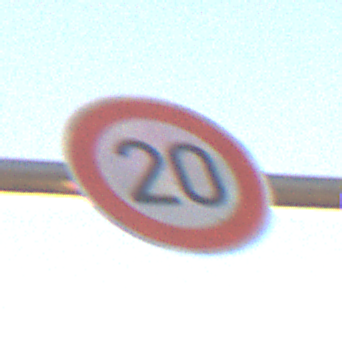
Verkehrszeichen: Geschwindigkeit20
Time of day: SunriseSunset
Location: Outdoor (RoadRail)
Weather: PartlyCloudy
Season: NotSpecified
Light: Natural